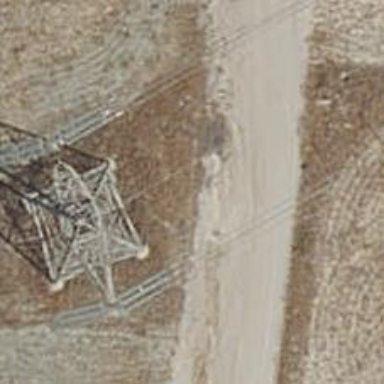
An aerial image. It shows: Towering power structure.